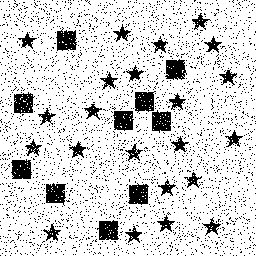
Squares: 10
Triangles: 0
Stars: 22
Total shapes: 32